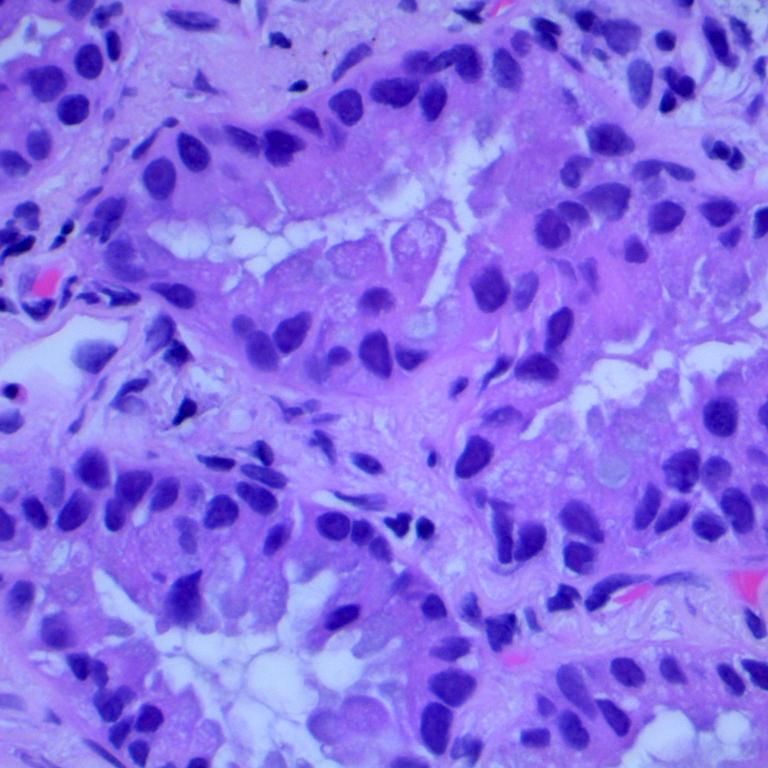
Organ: lung
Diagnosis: adenocarcinomas